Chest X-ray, PA view. Patient: 68 years old, sex M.
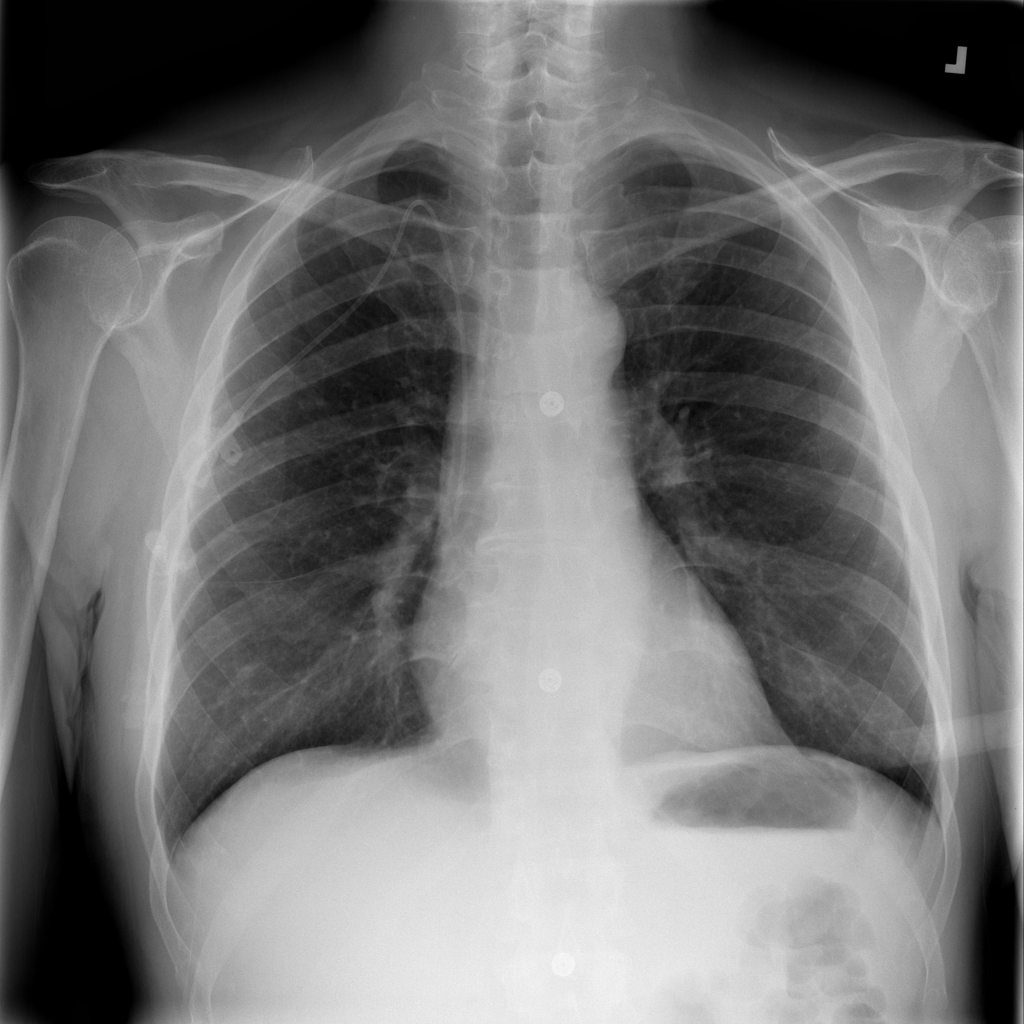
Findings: No Finding